Question: I have a control inherited from System.Windows.Forms.Control which has the WndProc function overridden to pass the messages to an external DLL. The function looks like
'''
public class GraphicsPanel : Control
{
bool designMode;
EngineWrapper Engine;
public GraphicsPanel()
{
designMode = (LicenseManager.UsageMode == LicenseUsageMode.Designtime);
this.SetStyle(ControlStyles.Selectable, true);
this.TabStop = true;
}
public void SetEngine(EngineWrapper Engine)
{
this.Engine = Engine;
}
protected override void WndProc(ref Message m)
{
base.WndProc(ref m);
if(designMode) // Tried this option
return;
if (!designMode && Engine != null) // And this option
Engine.ProcessWindowMessage(m.Msg, m.WParam, m.LParam);
}
}
'''
If I have any mention of Engine in this function, it crashes because the external DLL apparently isn't loaded when the designer is displayed. I get the error message "Could not load file or assembly "..." or one of its dependencies.
I certainly should add that this code all works at run-time just not design-time. It's annoying having to comment out the two Engine lines of code whenever I want to use the designer.
Any advice for how to get the designer to work correctly while including this line of code.

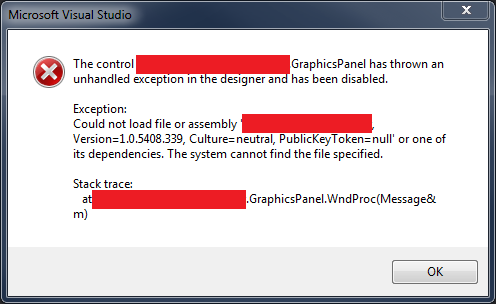
Answer: I solved this by moving the Engine references to a different function. This is odd but it works.
'''
void PassMessage(Message m)
{
if (Engine != null)
Engine.ProcessWindowMessage(m.Msg, m.WParam, m.LParam);
}
protected override void WndProc(ref Message m)
{
base.WndProc(ref m);
if (!designMode)
PassMessage(m);
}
'''